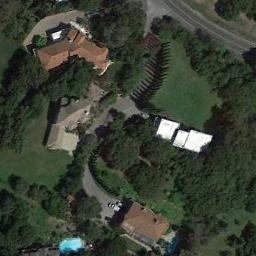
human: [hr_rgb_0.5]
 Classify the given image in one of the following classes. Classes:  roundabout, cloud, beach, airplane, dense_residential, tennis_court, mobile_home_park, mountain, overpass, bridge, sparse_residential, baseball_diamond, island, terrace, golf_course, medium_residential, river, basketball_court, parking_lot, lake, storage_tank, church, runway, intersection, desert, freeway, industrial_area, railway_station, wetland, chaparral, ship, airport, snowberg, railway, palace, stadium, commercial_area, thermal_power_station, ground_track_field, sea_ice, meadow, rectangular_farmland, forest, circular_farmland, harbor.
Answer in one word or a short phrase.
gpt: sparse_residential